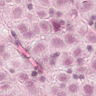
Metastatic tissue present: yes